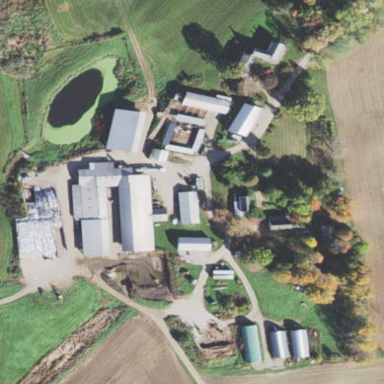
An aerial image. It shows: Farmyard area.